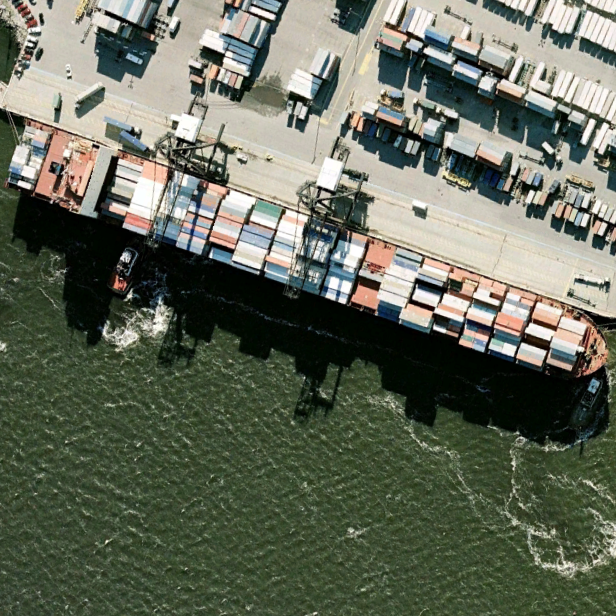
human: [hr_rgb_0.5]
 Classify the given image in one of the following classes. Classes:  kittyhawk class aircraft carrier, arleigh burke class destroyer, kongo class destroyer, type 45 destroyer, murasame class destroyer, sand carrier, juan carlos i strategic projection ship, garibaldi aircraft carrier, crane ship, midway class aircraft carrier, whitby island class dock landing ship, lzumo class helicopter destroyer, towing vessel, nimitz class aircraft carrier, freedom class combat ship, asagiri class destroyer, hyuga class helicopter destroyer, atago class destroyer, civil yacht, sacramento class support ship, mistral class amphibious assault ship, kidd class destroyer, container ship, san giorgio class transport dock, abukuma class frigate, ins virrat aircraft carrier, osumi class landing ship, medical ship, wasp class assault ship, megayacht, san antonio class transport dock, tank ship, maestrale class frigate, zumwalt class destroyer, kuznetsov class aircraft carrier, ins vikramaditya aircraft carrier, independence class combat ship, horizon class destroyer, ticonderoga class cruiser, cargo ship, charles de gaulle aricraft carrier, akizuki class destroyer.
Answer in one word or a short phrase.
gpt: Container ship